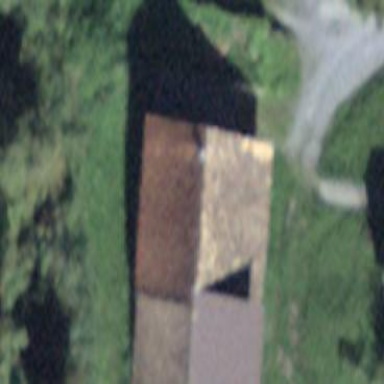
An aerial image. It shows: Rural barn.